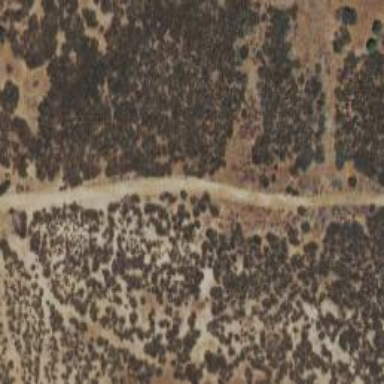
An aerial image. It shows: Track road.